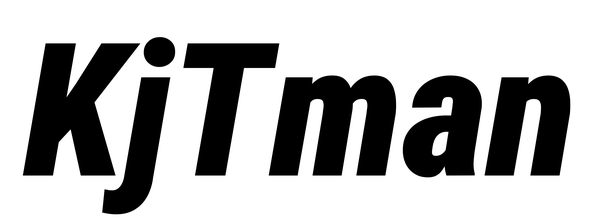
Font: Roboto-Italic_Condensed_Black_Italic